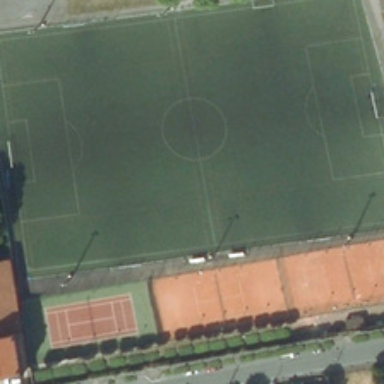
A football field with a tennis court is near some green trees and a building .